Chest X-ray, AP view. Patient: 62 years old, sex M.
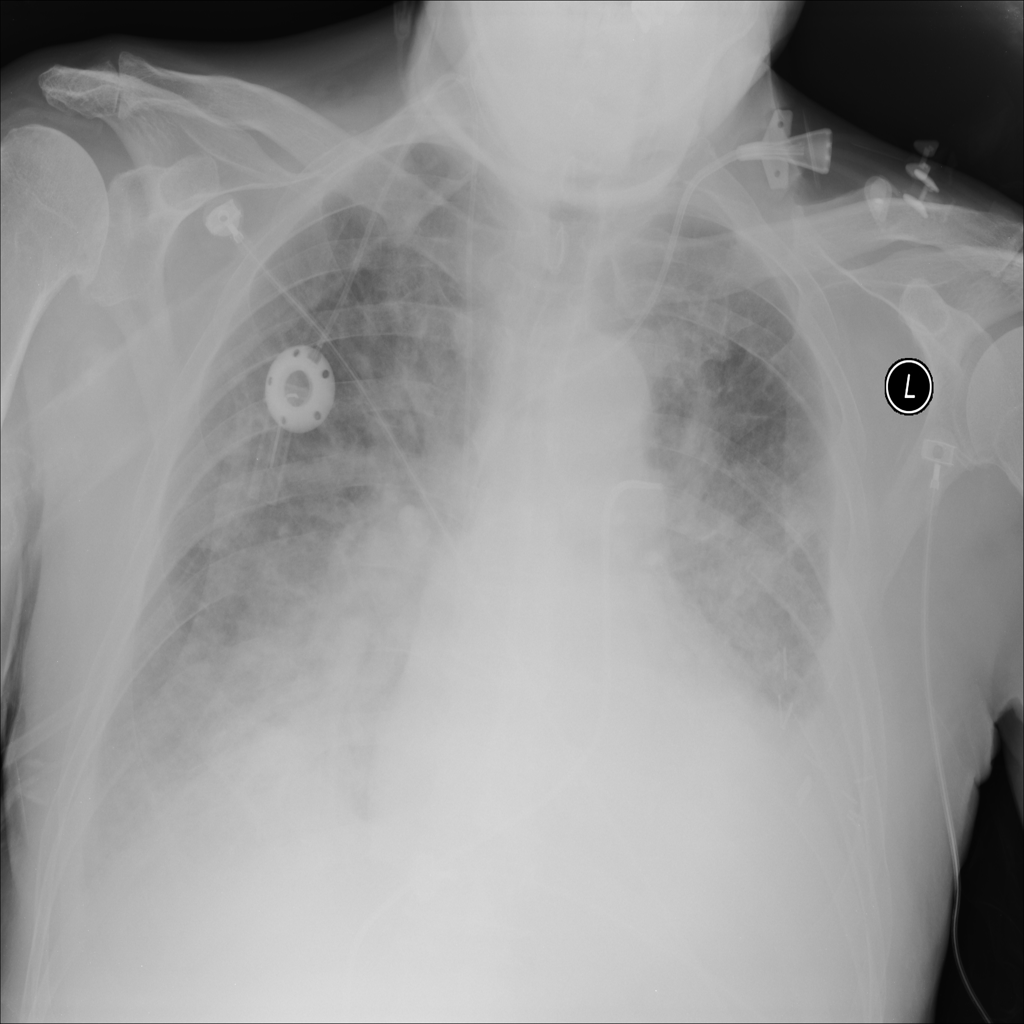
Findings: Edema, Effusion